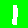
Digit: 1